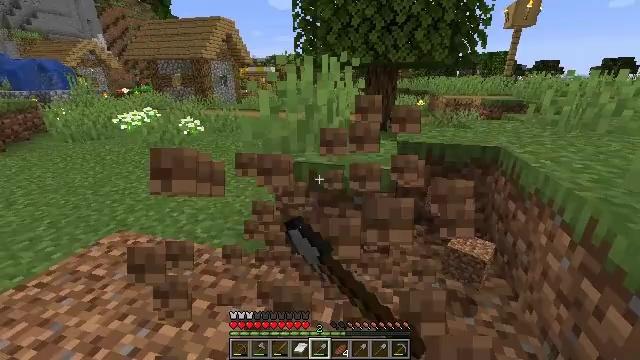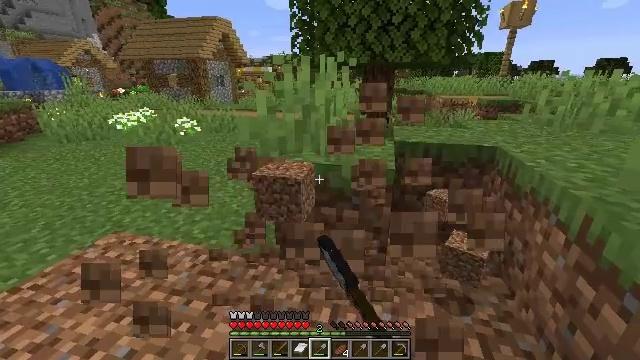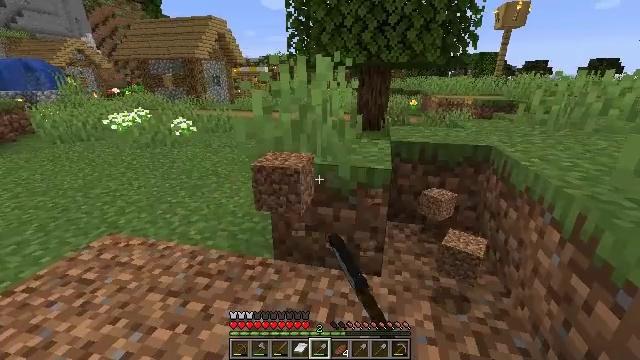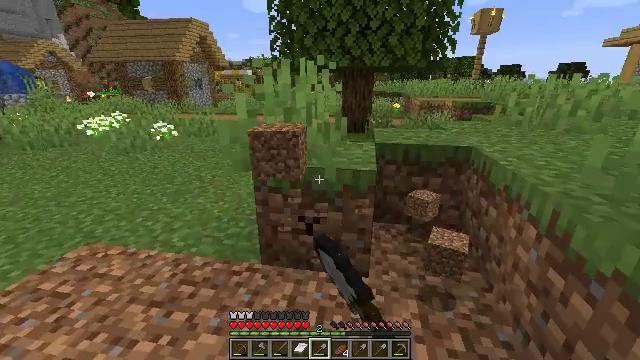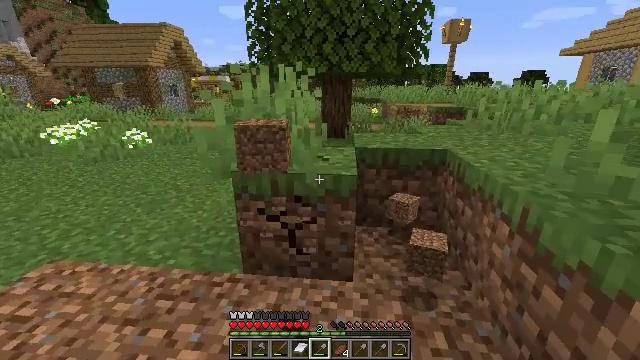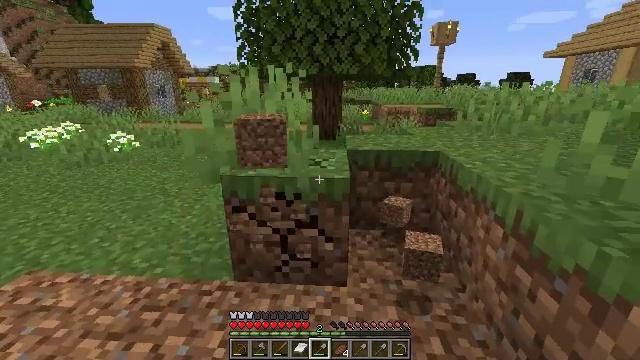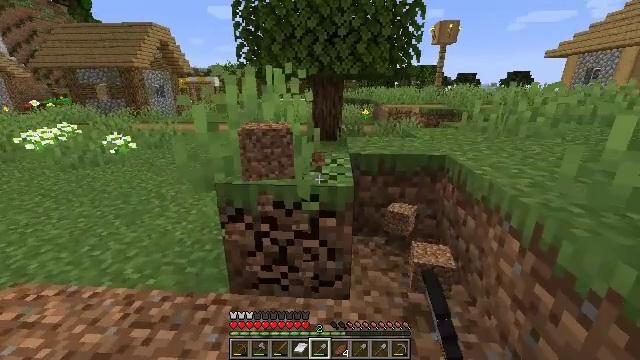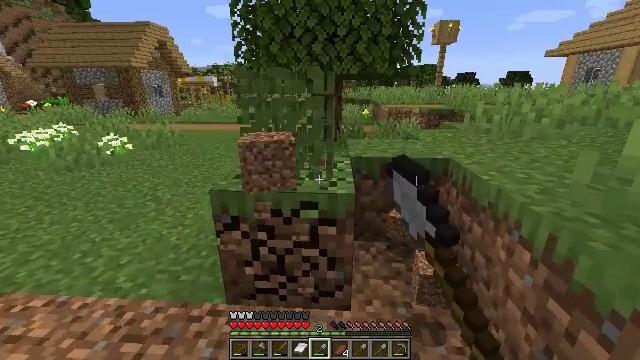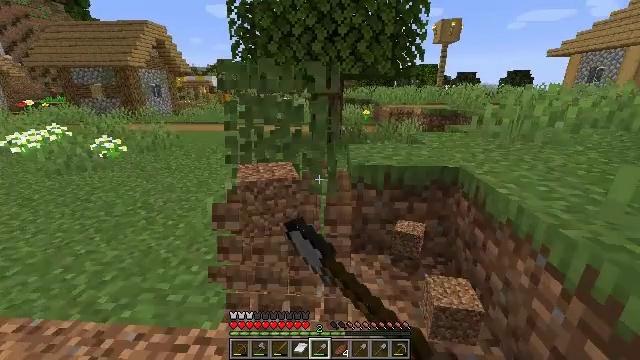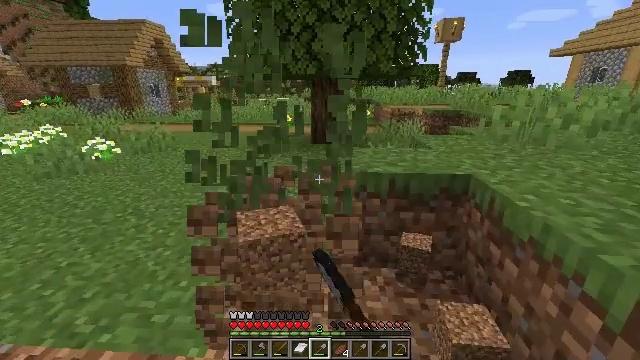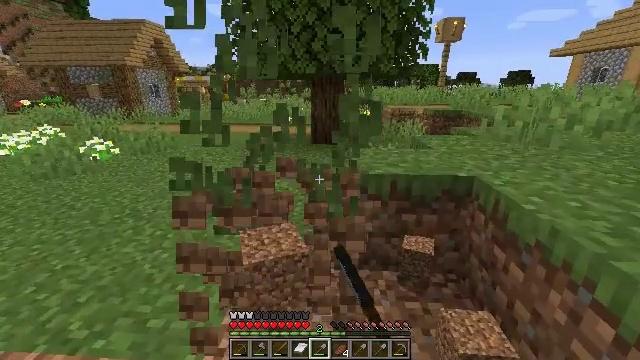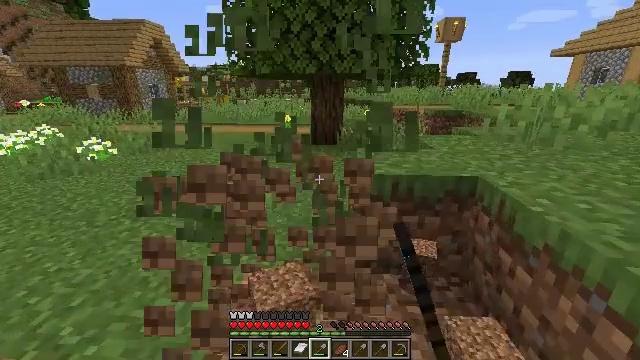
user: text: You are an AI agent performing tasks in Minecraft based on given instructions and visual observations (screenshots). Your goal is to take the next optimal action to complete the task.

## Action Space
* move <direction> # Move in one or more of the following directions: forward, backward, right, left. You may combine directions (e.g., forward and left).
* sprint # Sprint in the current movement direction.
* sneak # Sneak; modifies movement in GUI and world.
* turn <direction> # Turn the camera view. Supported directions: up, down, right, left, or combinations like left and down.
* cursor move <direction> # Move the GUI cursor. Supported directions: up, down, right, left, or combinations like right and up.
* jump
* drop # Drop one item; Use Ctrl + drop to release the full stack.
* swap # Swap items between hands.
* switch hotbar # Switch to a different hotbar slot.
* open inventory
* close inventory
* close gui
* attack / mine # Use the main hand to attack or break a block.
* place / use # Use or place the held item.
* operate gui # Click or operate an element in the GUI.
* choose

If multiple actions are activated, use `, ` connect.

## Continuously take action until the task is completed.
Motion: motion action
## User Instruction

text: Collect the grass from the surface.
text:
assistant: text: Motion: attack / mine
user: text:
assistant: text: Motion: attack / mine
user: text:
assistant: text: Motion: turn right, attack / mine
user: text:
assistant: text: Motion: turn right and up, attack / mine
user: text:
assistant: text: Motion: move forward, turn right, attack / mine
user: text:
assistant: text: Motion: move forward, attack / mine
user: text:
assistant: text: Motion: move forward, attack / mine
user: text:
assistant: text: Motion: move forward, attack / mine
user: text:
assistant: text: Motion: attack / mine
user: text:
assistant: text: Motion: attack / mine
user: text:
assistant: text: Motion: attack / mine
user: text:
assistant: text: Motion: attack / mine